Aerial crown-view tile of a tropical tree (Barro Colorado Island, Panama), acquired 20240611:
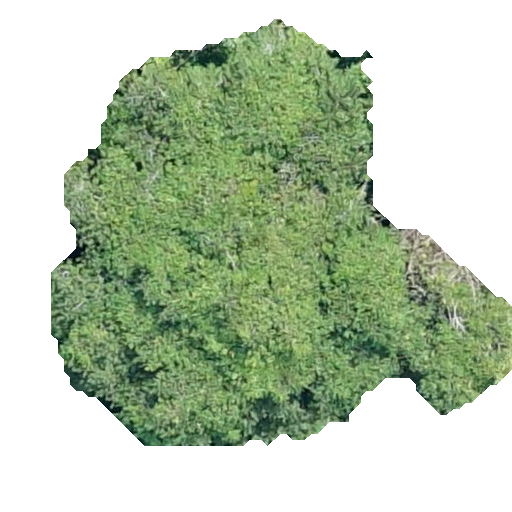
Species: Virola surinamensis
GBIF accepted scientific name: Virola surinamensis
Crown area: 205.287 m²